Field crop: maize
Growth stage: 2
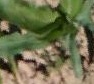
Species: maize